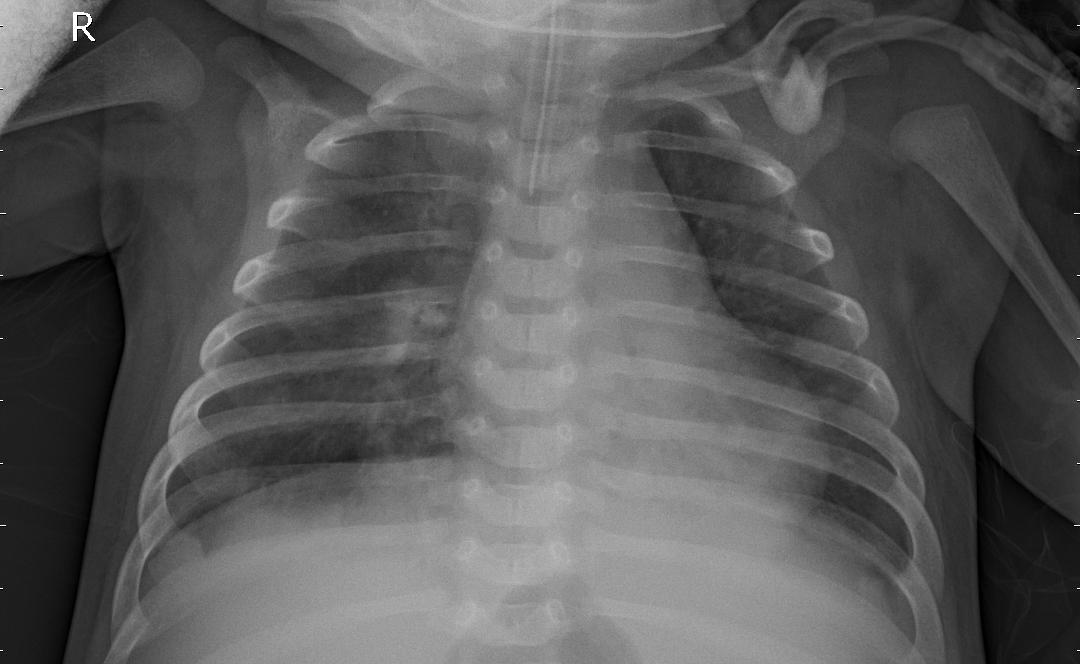
Diagnosis: PNEUMONIA